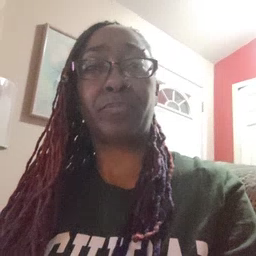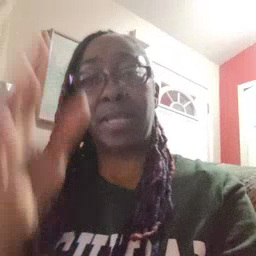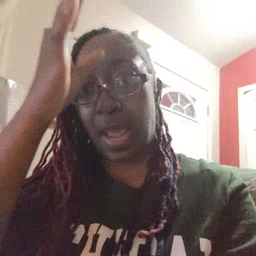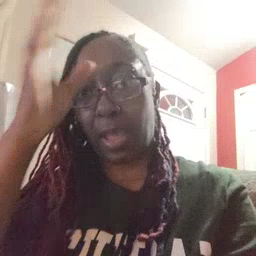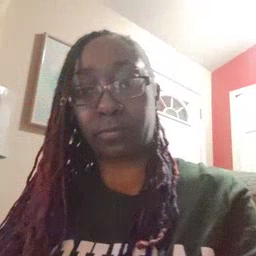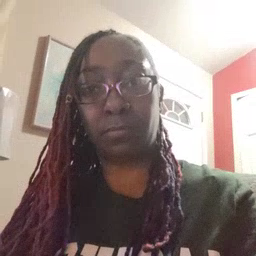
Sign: dad